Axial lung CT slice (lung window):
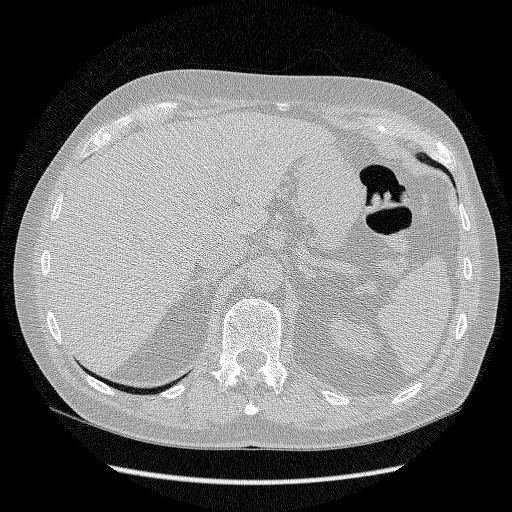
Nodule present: no